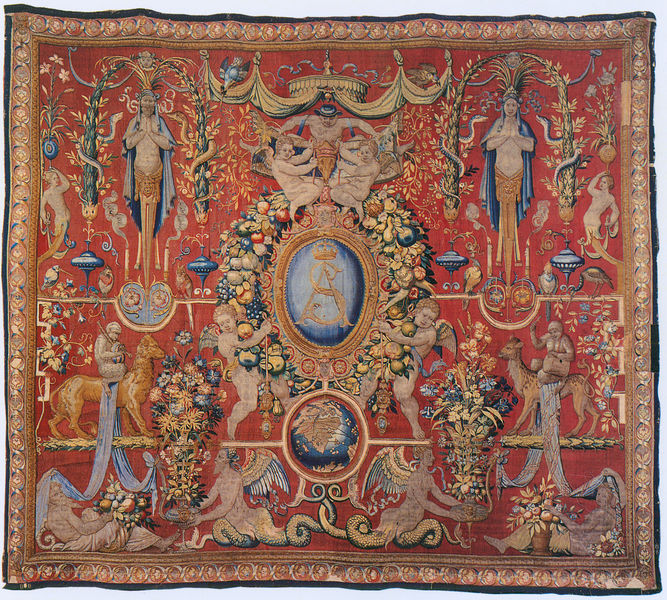
Titel: Die Tapiserien von Sigismund Augustus: Groteske Tapiserie mit Monogram SA über einem Globus
Künstler: Cornelis Floris
Standort: Herstellungsort: Brüssel (EU - B)
Schlagwörter: blau, gelb, schwarz, rot, teppich, gold, ornamente, china, mittelalter, ägypten, schwaz